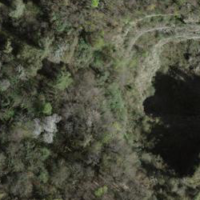
EUNIS habitat code: 41
Species observed at this site:
Allium ursinum
Asplenium scolopendrium